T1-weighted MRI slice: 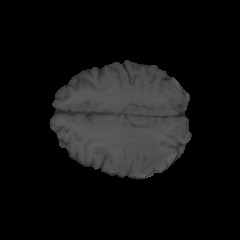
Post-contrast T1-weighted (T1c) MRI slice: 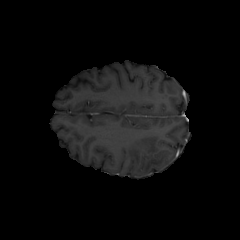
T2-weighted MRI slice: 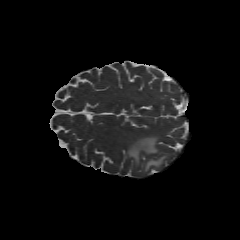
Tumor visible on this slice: yes